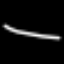
Label: line